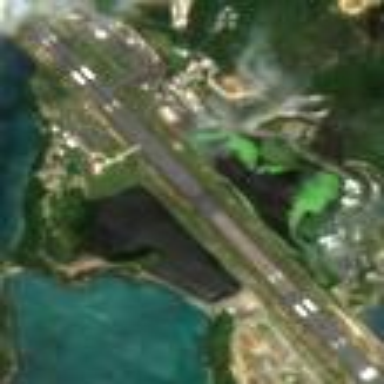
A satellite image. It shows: Area designated as runway within airport.